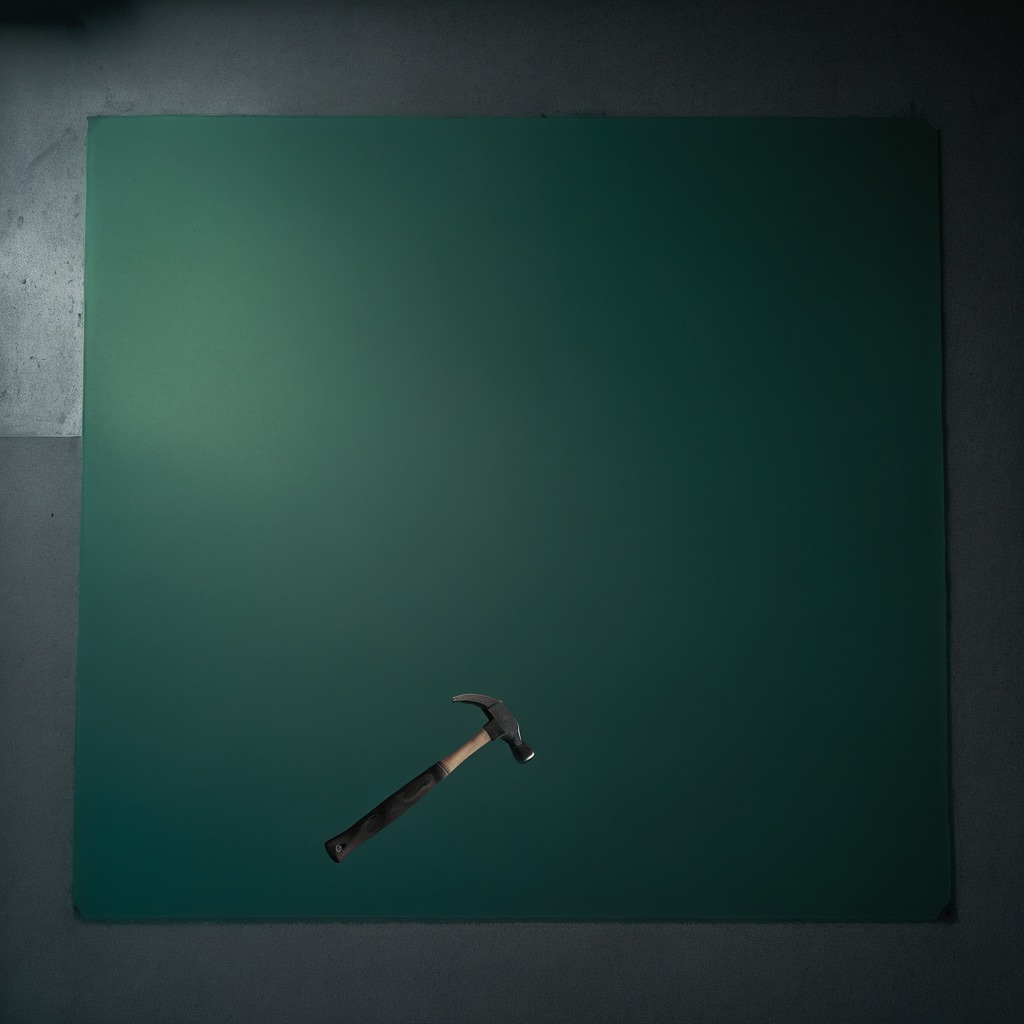
A hammer lies on the green rubber mat inside a workshop at night.